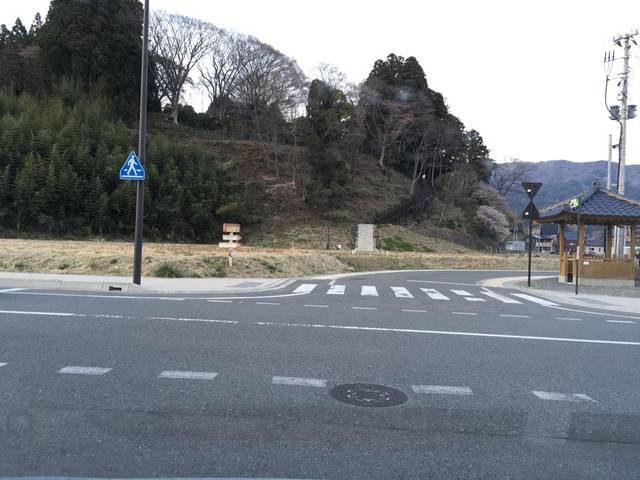
Region: Japan
Coordinates: 39.017, 141.629